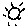
Label: sun